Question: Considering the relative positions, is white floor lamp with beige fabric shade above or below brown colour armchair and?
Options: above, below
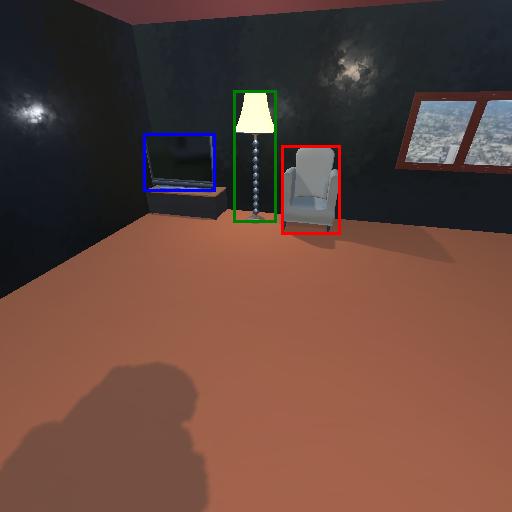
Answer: above